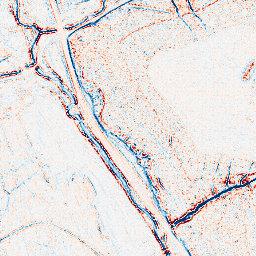
Category: edge_preserving
Decomposition family: bilateral
Decomposition parameters: d: 5
sigma_color: 150
sigma_space: 100
Upsampling method: sinc_blackman
Upsampling parameters: scale: 2
kernel_size: 4
Upsampling scale: 2